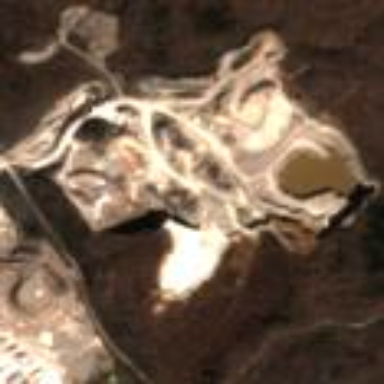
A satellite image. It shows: Industrial quarry mine.